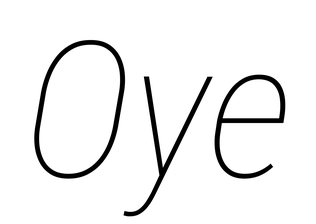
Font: Roboto-Italic_Condensed_Thin_Italic